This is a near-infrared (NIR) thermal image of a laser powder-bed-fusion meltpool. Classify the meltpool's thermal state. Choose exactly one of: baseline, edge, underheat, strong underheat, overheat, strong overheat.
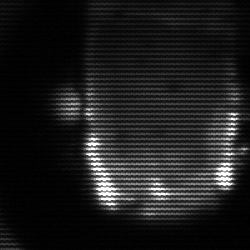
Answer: baseline